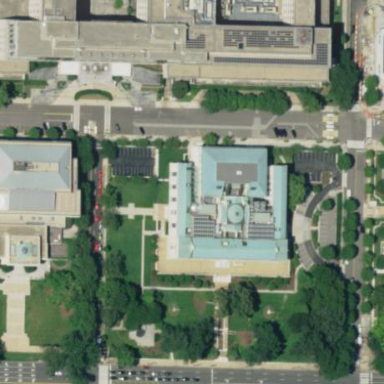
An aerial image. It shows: Government building.